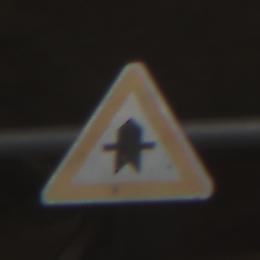
Verkehrszeichen: Vorfahrt
Umgebung: Roofed, Special
Tageszeit: Midday
Wetter: Overcast
Licht: Natural
Jahreszeit: NotSpecified
Kontrast: MediumContrast